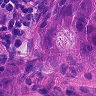
Metastatic tissue present: yes